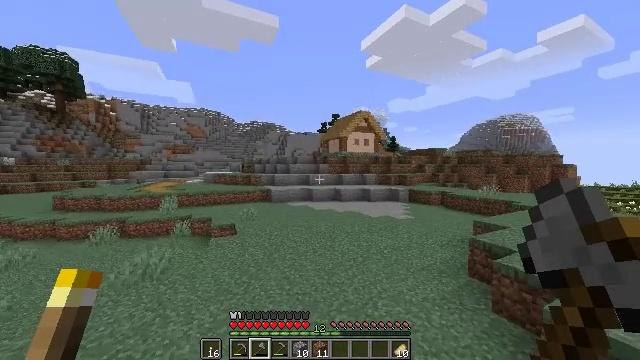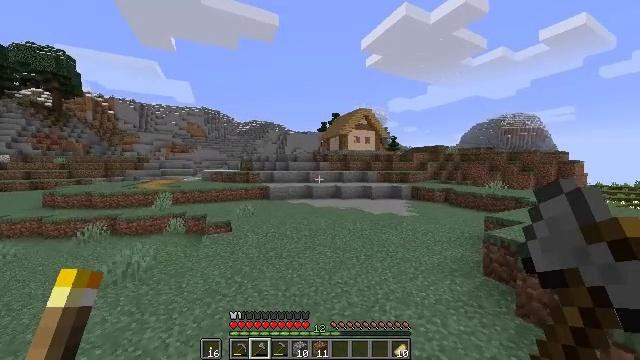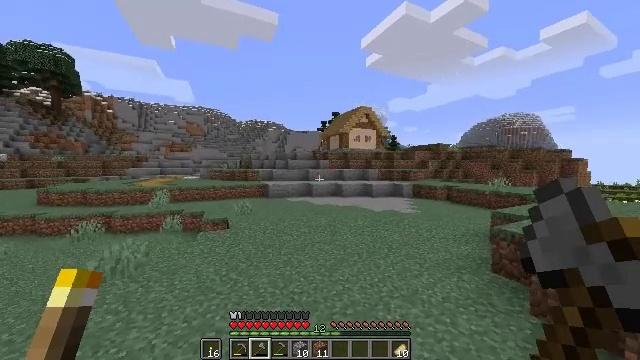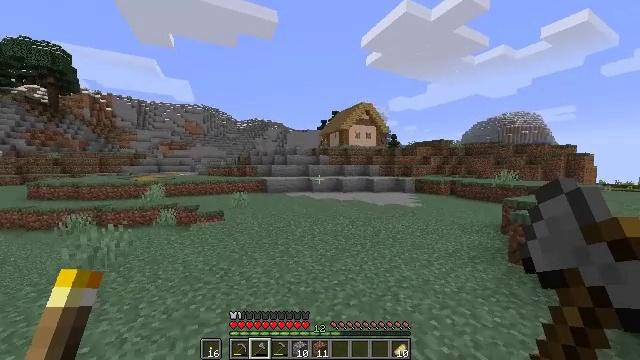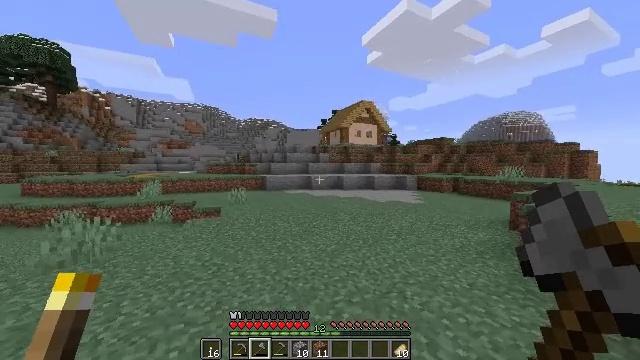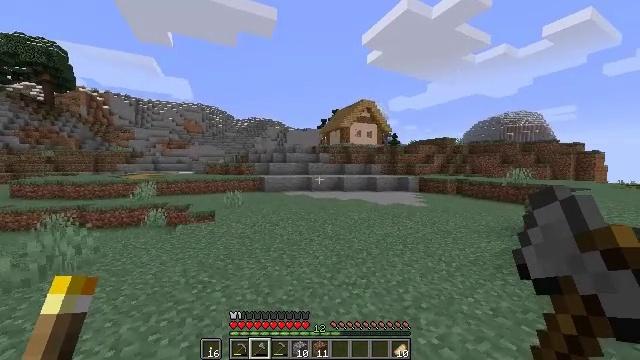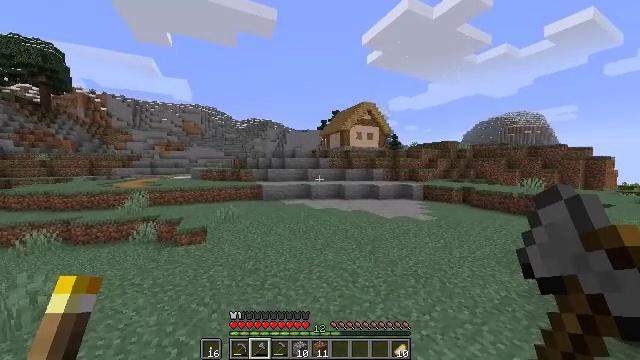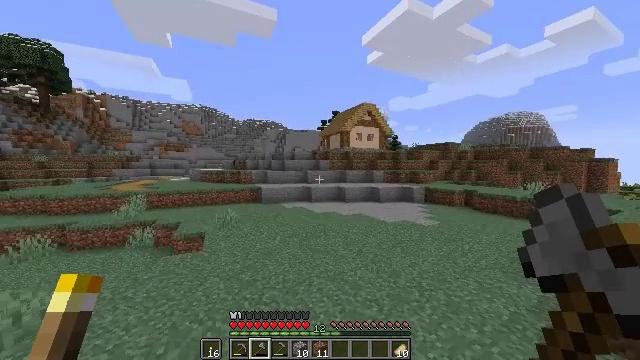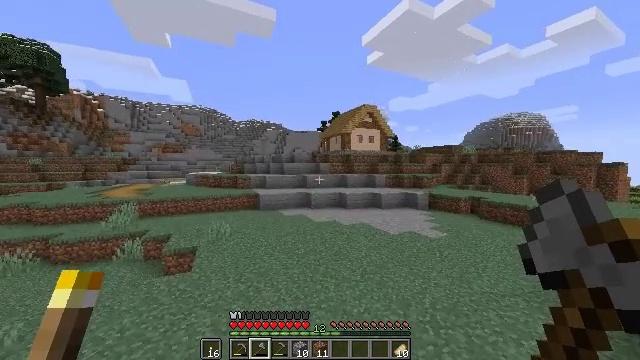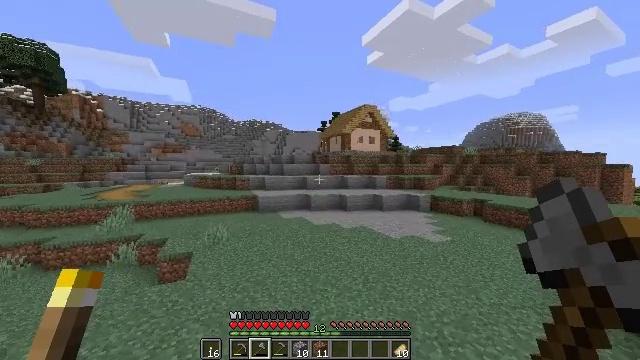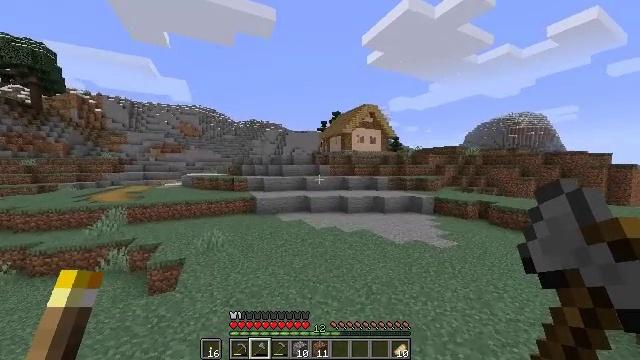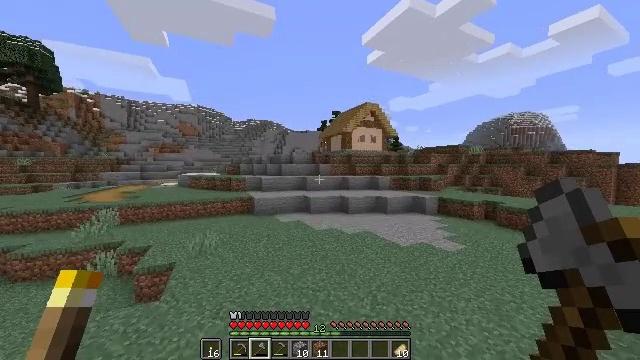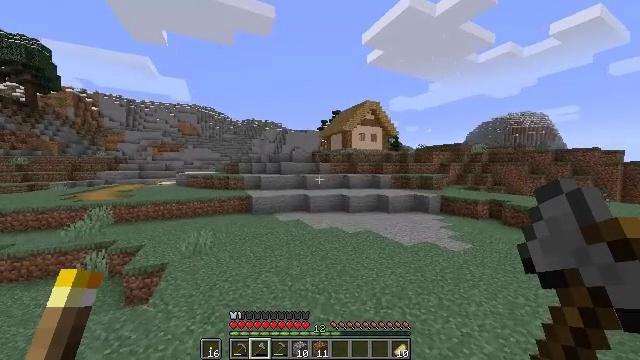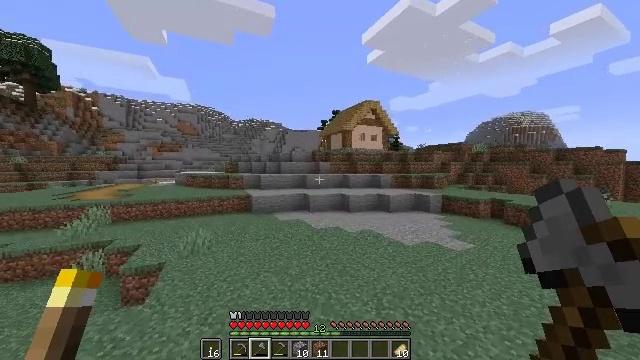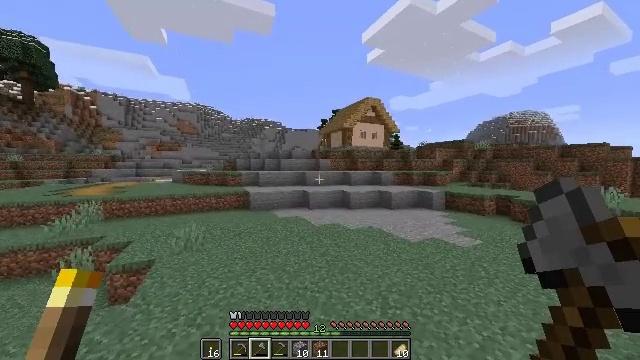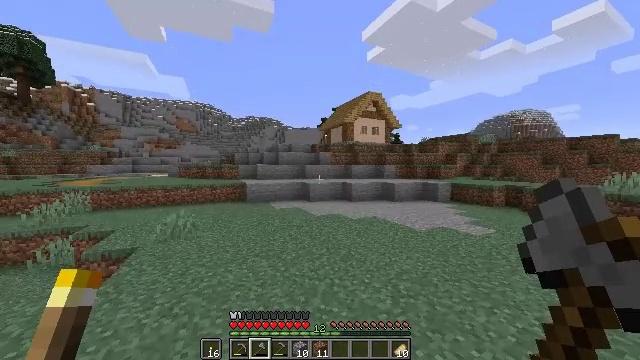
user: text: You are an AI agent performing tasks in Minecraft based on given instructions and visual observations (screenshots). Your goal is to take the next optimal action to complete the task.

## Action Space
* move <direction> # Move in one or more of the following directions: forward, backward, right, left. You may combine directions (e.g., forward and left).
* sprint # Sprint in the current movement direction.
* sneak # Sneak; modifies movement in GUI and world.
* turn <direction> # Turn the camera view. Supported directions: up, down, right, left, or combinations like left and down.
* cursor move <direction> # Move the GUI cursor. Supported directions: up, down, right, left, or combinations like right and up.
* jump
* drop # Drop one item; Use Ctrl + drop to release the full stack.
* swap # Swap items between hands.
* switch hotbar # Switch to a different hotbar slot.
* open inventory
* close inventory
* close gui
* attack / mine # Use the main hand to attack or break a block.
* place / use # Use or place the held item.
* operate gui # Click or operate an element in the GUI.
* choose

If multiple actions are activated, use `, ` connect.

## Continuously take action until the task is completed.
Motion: motion action
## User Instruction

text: Left click on the stonecutter to break it.
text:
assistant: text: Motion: move forward, sprint, jump
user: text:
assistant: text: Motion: move forward, sprint, jump
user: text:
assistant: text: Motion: move forward, sprint, jump
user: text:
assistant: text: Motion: move forward, sprint, jump
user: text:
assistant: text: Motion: move forward, sprint, jump
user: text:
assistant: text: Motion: move forward, sprint, jump
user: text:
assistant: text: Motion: move forward, sprint, jump
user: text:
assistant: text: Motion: move forward, sprint, jump
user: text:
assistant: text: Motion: move forward, sprint, jump
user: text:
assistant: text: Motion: move forward, sprint, jump
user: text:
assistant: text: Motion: move forward, sprint, jump
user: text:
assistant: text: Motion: move forward, sprint, jump
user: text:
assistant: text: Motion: move forward, sprint, jump
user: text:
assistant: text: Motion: move forward, sprint, jump
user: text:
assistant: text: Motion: move forward, sprint, jump
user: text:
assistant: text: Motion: move forward, sprint, jump
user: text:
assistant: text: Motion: move forward, sprint, jump
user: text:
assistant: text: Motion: move forward, sprint, jump
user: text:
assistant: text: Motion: move forward, sprint, jump
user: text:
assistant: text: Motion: move forward, sprint, jump
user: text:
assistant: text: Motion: move forward, sprint, jump
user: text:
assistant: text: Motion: move forward, sprint, jump
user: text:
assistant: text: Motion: move forward, sprint, jump
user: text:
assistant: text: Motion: move forward, sprint, jump
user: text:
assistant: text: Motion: move forward, sprint, jump
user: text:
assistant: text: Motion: move forward, sprint, jump
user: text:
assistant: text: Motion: move forward, sprint, jump
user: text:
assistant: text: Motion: move forward, sprint, jump
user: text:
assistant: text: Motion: move forward, sprint, jump
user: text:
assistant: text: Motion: move forward, sprint, jump